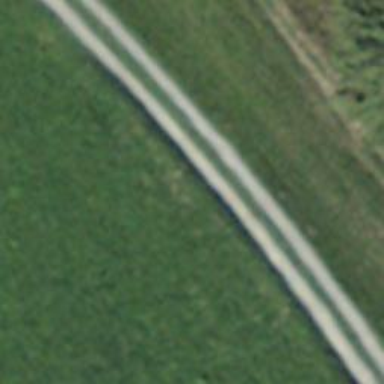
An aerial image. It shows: Track with grade2 tracktype.